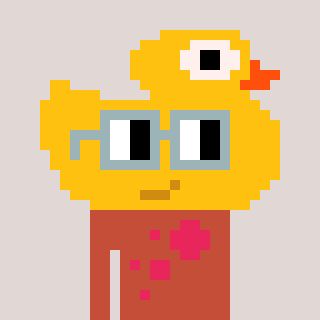
a pixel art character with square dark gray glasses, a ducky-shaped head and a rust-colored body on a warm background